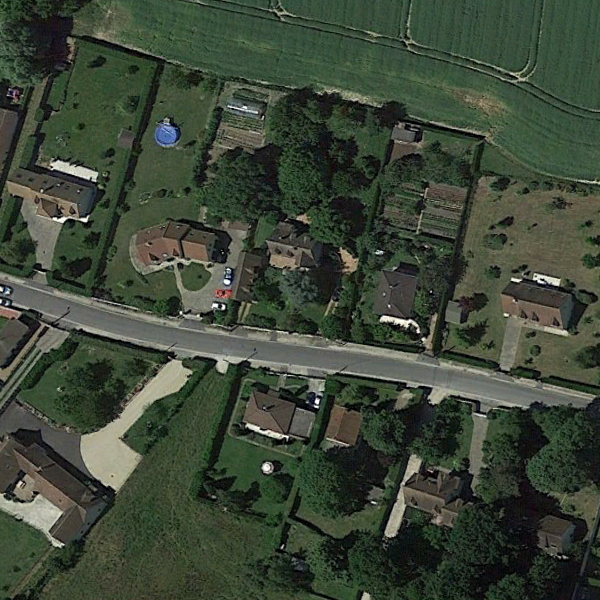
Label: MediumResidential